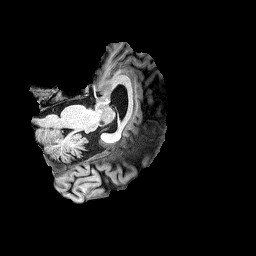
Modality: T1w
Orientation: axial
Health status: healthy